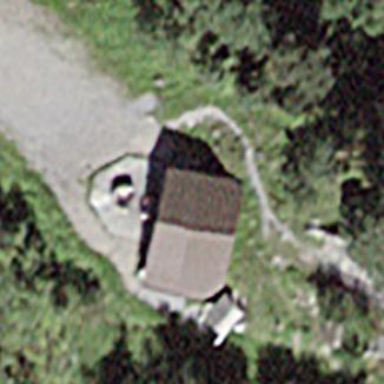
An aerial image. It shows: Shelter in the form of lean-to building.